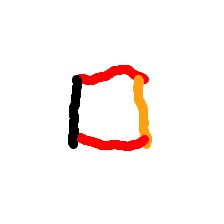
Shape: square